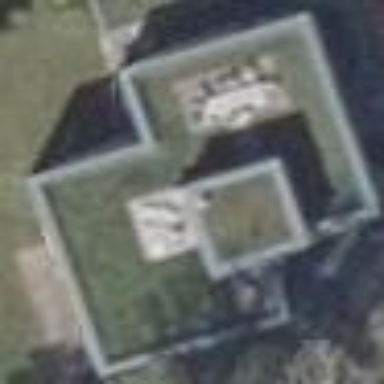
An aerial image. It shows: Detached building with flat roof.